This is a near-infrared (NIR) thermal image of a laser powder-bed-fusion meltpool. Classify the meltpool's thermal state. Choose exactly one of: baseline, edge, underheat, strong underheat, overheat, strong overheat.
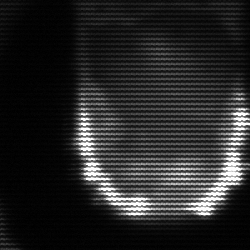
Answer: baseline